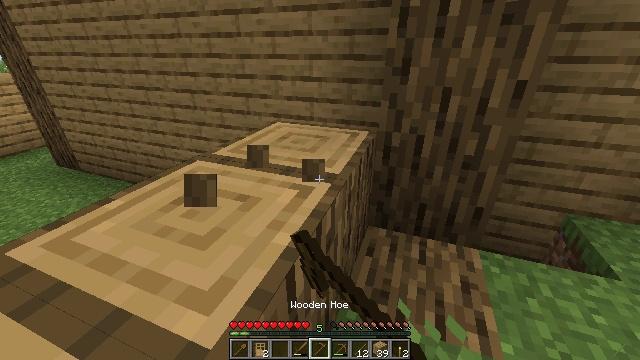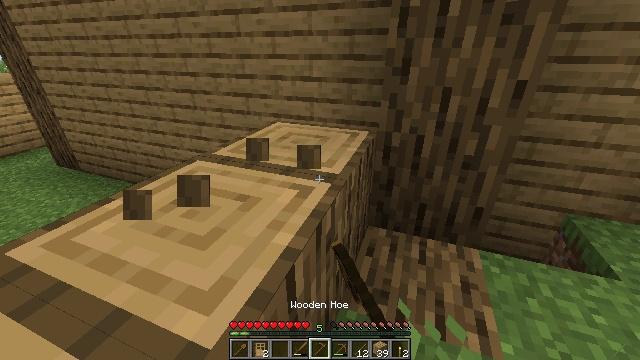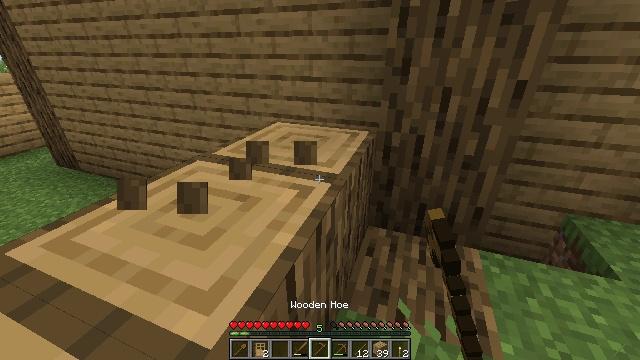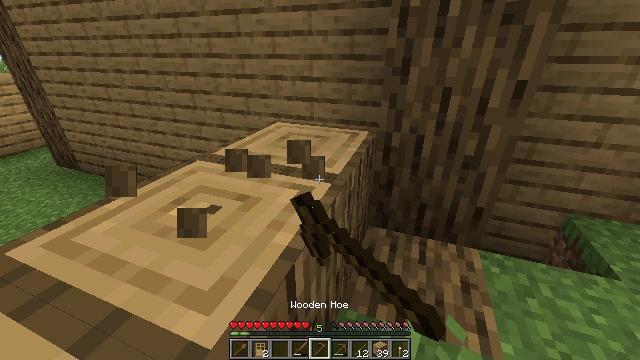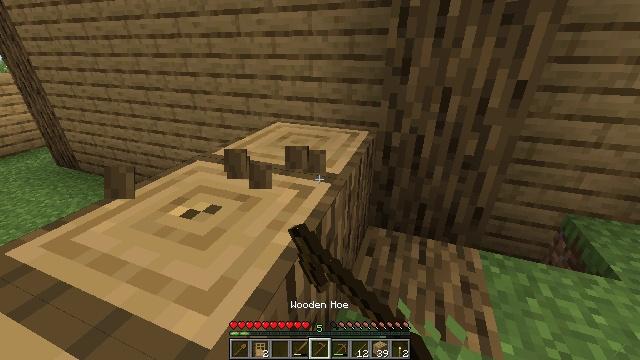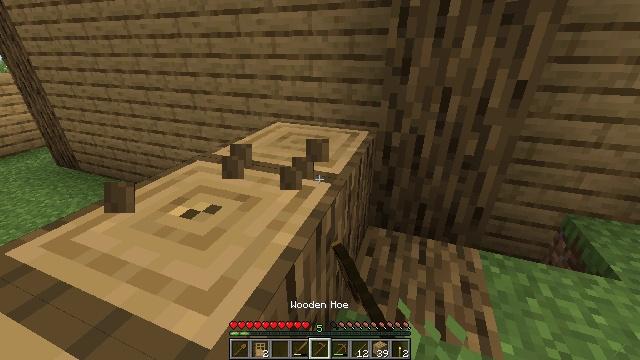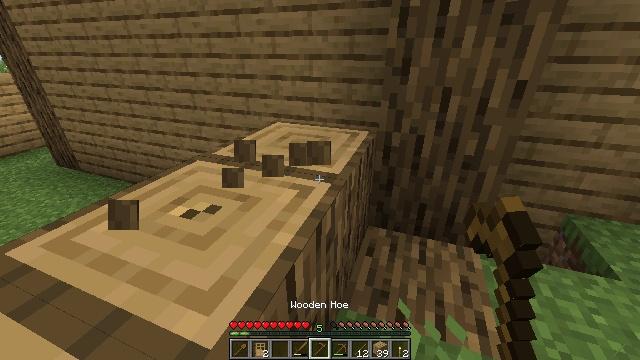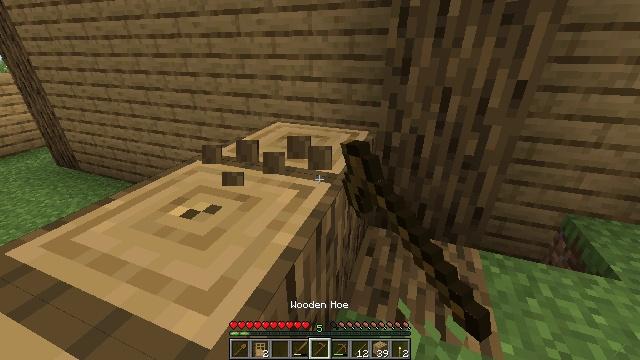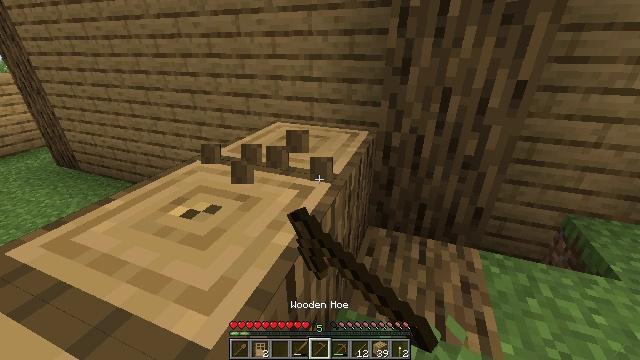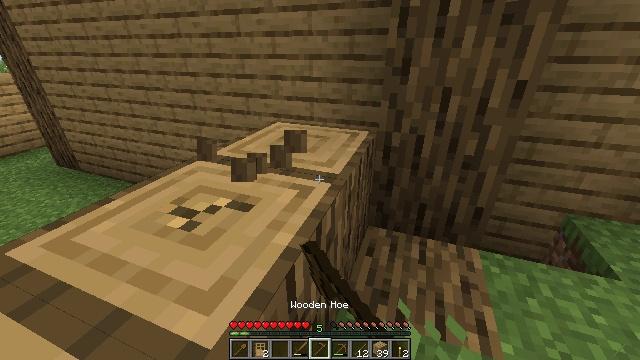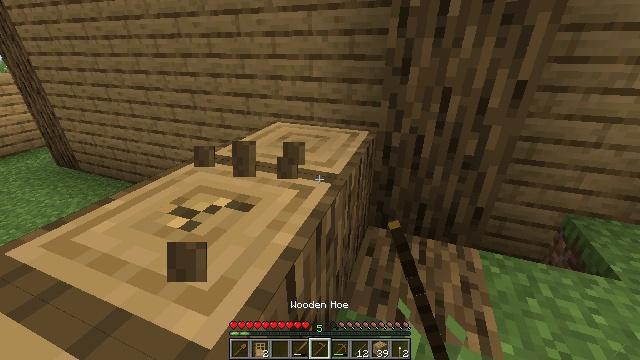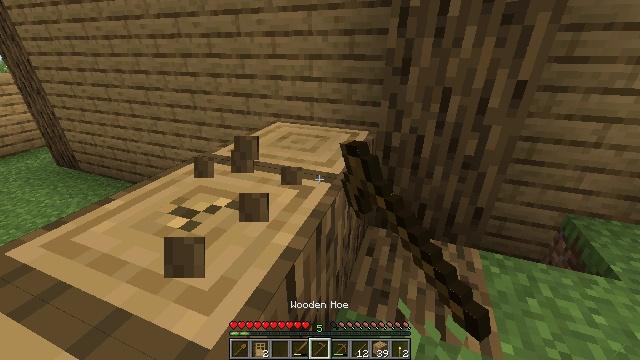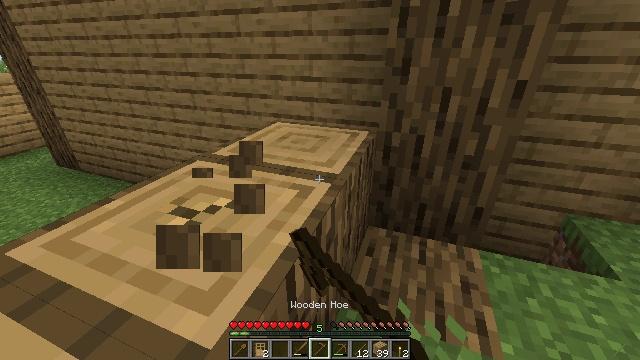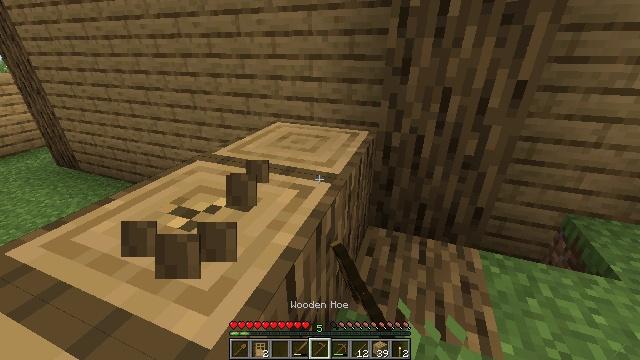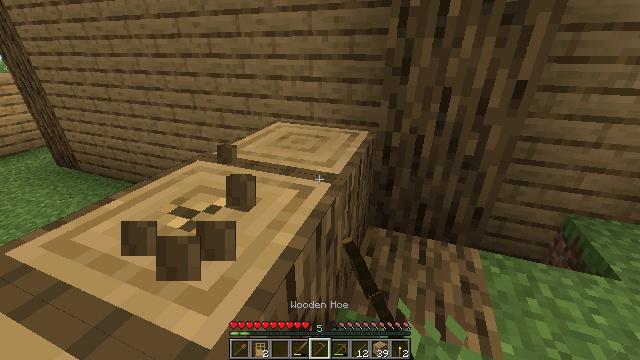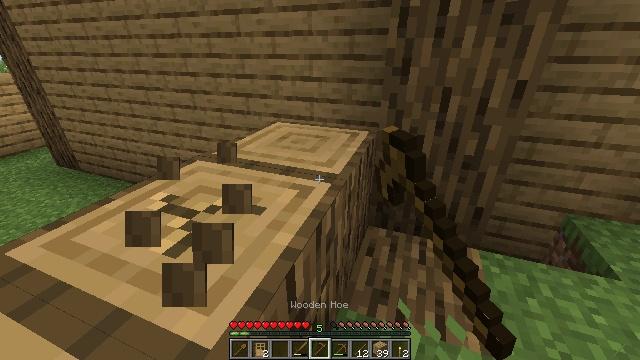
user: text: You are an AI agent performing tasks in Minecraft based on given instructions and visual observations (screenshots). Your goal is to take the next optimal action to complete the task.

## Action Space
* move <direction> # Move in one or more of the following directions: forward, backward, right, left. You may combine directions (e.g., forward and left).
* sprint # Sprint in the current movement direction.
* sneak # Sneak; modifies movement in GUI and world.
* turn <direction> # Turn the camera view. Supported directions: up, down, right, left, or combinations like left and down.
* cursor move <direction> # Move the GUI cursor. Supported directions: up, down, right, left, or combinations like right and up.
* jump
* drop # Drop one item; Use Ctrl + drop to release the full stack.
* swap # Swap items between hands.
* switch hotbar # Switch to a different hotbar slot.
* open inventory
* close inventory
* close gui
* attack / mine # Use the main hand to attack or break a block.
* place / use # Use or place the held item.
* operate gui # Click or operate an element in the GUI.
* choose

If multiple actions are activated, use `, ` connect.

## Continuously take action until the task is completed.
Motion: motion action
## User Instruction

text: Break the tree to get oak logs.
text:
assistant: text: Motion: attack / mine
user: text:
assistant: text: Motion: attack / mine
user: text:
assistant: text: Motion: attack / mine
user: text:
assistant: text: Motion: attack / mine
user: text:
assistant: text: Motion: attack / mine
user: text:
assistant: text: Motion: attack / mine
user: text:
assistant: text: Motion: attack / mine
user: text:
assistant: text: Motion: attack / mine
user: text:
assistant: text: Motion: attack / mine
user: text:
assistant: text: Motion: attack / mine
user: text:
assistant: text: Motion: attack / mine
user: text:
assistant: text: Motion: attack / mine
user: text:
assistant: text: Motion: attack / mine
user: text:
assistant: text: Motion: attack / mine
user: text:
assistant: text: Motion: attack / mine
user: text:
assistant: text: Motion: attack / mine
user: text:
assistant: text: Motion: attack / mine
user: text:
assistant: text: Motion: attack / mine
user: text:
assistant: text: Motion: attack / mine
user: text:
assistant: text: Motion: attack / mine
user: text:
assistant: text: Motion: attack / mine
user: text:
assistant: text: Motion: attack / mine
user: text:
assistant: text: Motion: attack / mine
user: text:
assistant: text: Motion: attack / mine
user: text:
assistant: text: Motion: attack / mine
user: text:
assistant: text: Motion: attack / mine
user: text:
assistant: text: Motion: attack / mine
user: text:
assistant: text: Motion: attack / mine
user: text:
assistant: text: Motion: attack / mine
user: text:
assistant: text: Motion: attack / mine